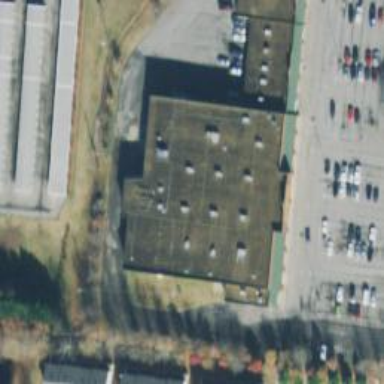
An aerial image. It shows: Fitness centre on leisure land.